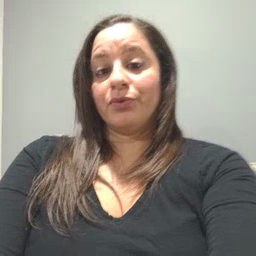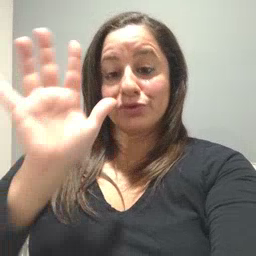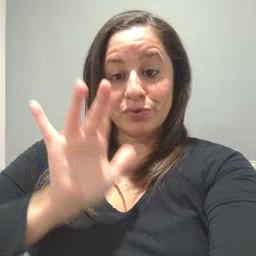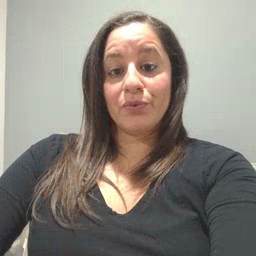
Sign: snow